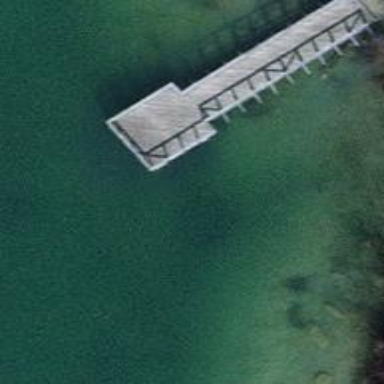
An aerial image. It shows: Man-made pier.